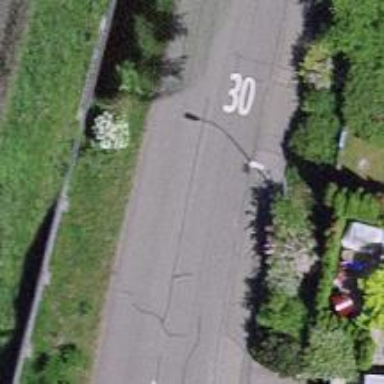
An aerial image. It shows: Smoothly paved residential road.